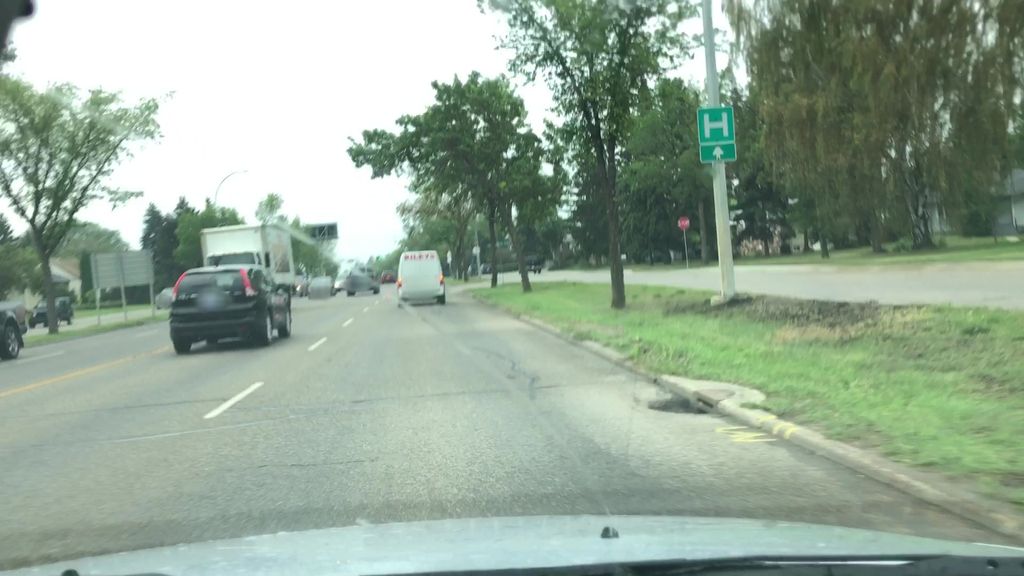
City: edmonton